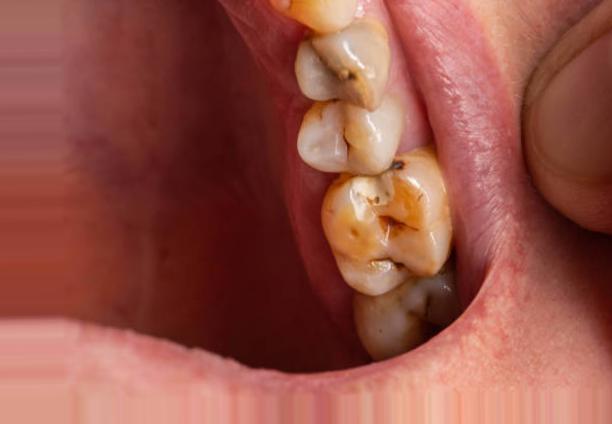
Condition: Caries